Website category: phone
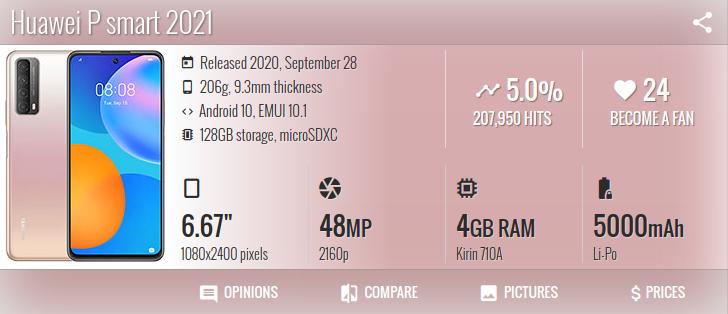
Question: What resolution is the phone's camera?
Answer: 2160p

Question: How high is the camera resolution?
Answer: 2160p

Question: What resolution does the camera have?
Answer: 2160p

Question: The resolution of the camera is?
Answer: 2160p

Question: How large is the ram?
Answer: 4 GB RAM

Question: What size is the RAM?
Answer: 4 GB RAM

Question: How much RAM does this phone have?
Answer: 4 GB RAM

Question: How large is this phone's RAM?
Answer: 4 GB RAM

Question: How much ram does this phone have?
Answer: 4 GB RAM

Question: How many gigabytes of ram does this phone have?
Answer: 4 GB RAM

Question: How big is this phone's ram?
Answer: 4 GB RAM

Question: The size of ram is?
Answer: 4 GB RAM

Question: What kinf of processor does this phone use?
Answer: Kirin 710A

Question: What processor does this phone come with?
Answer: Kirin 710A

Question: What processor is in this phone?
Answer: Kirin 710A

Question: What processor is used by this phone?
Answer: Kirin 710A

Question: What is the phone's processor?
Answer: Kirin 710A

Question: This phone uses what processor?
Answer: Kirin 710A

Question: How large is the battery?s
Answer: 5000 mAh

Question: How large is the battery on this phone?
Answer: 5000 mAh

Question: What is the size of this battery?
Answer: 5000 mAh

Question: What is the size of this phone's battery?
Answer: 5000 mAh

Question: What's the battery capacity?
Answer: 5000 mAh

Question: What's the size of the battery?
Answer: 5000 mAh

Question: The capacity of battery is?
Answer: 5000 mAh